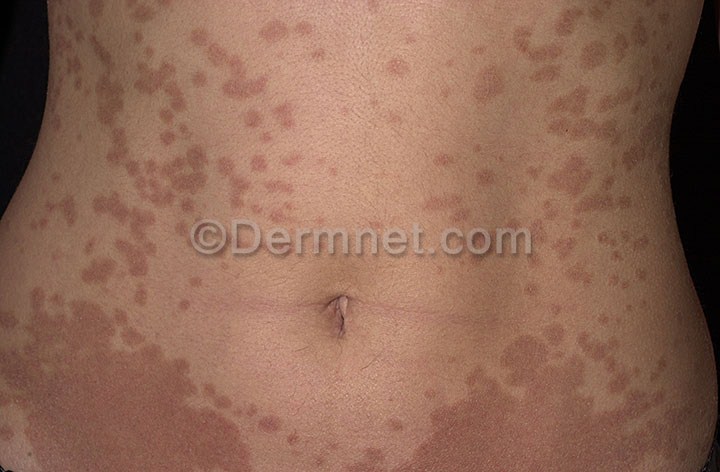
Disease: Psoriasis pictures Lichen Planus and related diseases